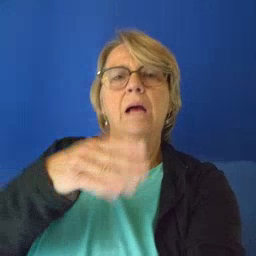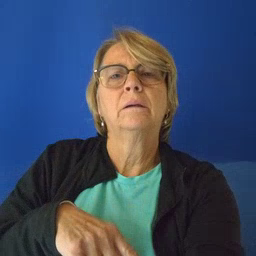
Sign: flag